Question: asp.net page display only html tags When I want to show in my localhost. I have created a asp.net website project in vs 2010. And move the Published files to C:\wamp\www\CRS for localhost. But asp.net page display only html tags. see the Image.
This is a website project not web application. So I can't Build the package and Import to IIS. Pls help me.

Edit 1-
When I move All files to C:\inetpub\wwwroot\crs and access in localhost,.. It gives Configuration Error.
Description: An error occurred during the processing of a configuration file required to service this request. Please review the specific error details below and modify your configuration file appropriately.
Parser Error Message: It is an error to use a section registered as allowDefinition='MachineToApplication' beyond application level. This error can be caused by a virtual directory not being configured as an application in IIS.
What I miss?
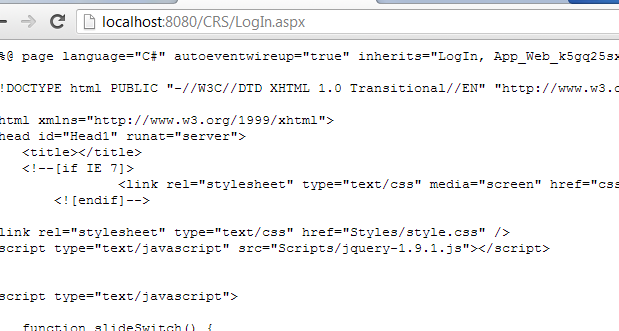
Answer: You should use IIS to run ASP.net.
It seems you are using Apache. If you REALLY want to use Apache you need to install mono : <URL>
Otherwise setup a new website in IIS and point to your directory.